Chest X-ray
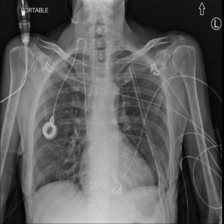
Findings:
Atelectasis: negative
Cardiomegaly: negative
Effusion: negative
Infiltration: negative
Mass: negative
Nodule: negative
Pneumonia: negative
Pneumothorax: negative
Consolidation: negative
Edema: negative
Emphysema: negative
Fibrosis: negative
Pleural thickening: negative
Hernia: negative